Field crop: maize
Growth stage: 2
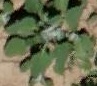
Species: chenopodium